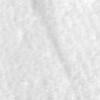
Label: no_change